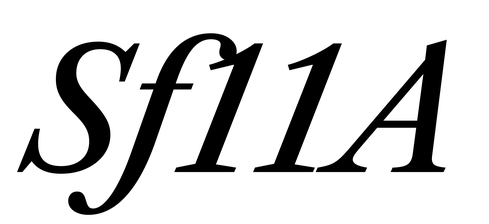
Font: LibreCaslonText-Italic_Medium_Italic